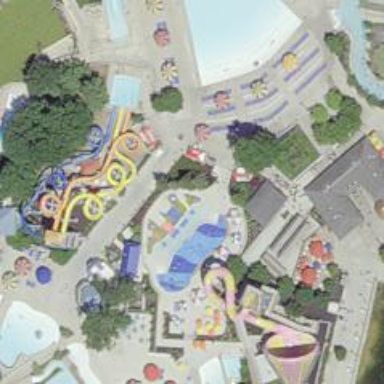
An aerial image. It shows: Water slide attraction.